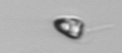
Label: Pyramimonas